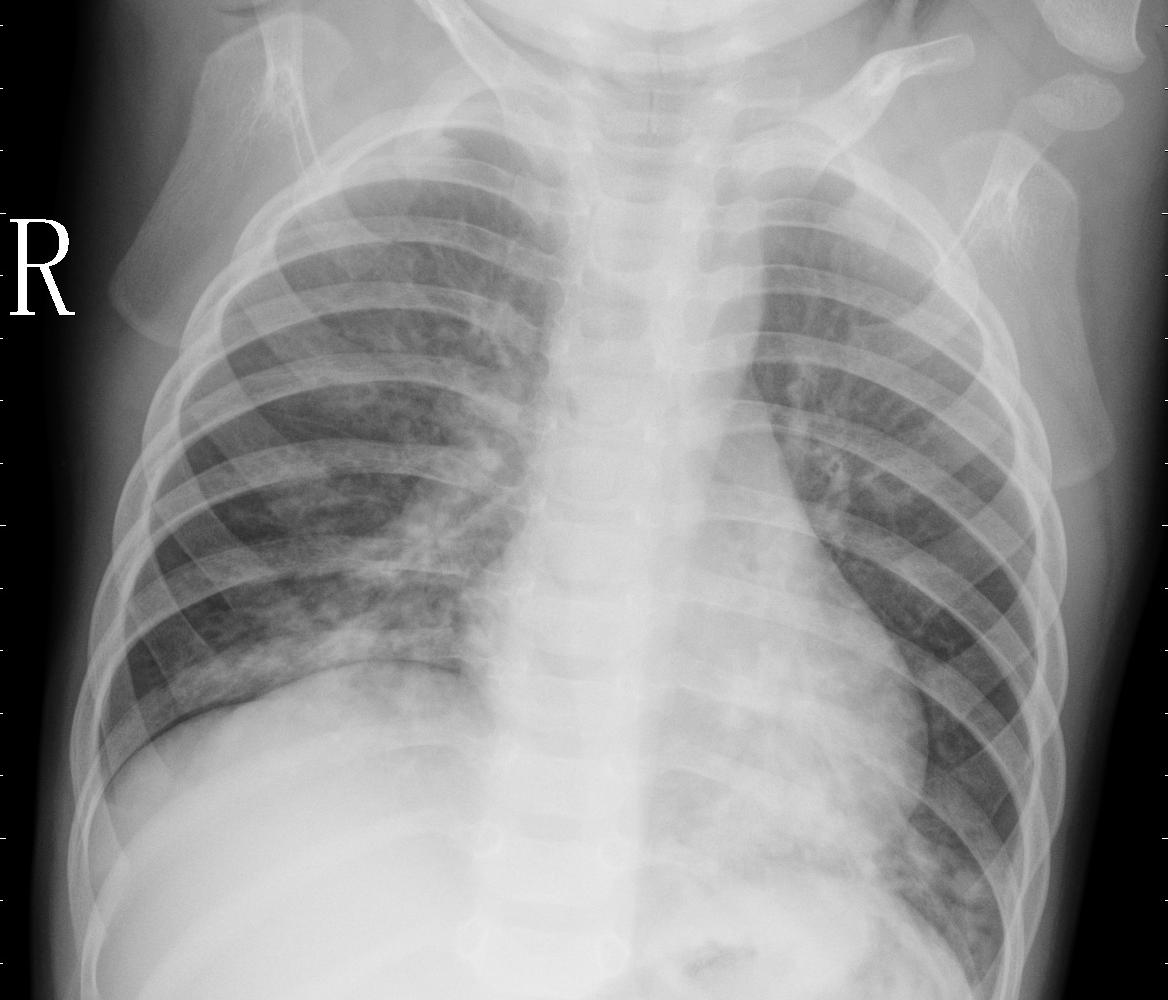
Diagnosis: PNEUMONIA